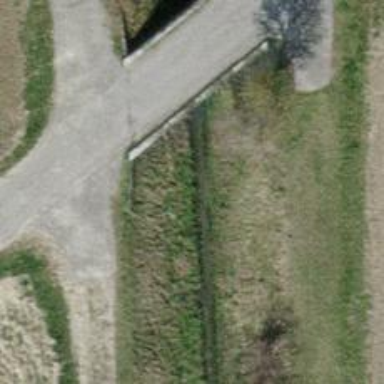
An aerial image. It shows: Drain that serves as waterway.